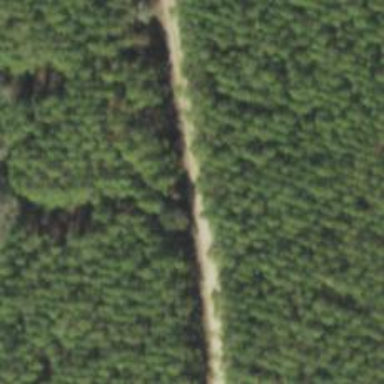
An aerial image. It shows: Abandoned railway track.